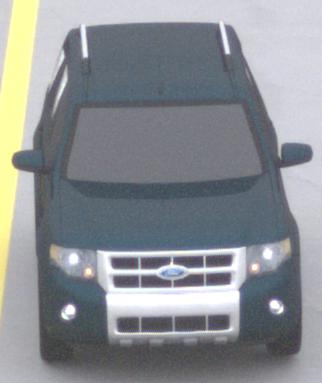
Make: Ford
Model: Escape Hybrid
Detailed model: -
Model produced from: 2004
Model produced until: 2012
Doors: 5
Color: blue
Road condition: dry road
Daytime: midday
Contrast: low contrast